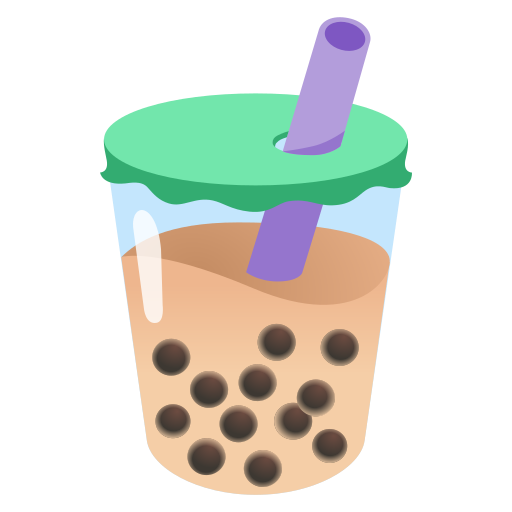
Emoji: 🧋